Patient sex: M
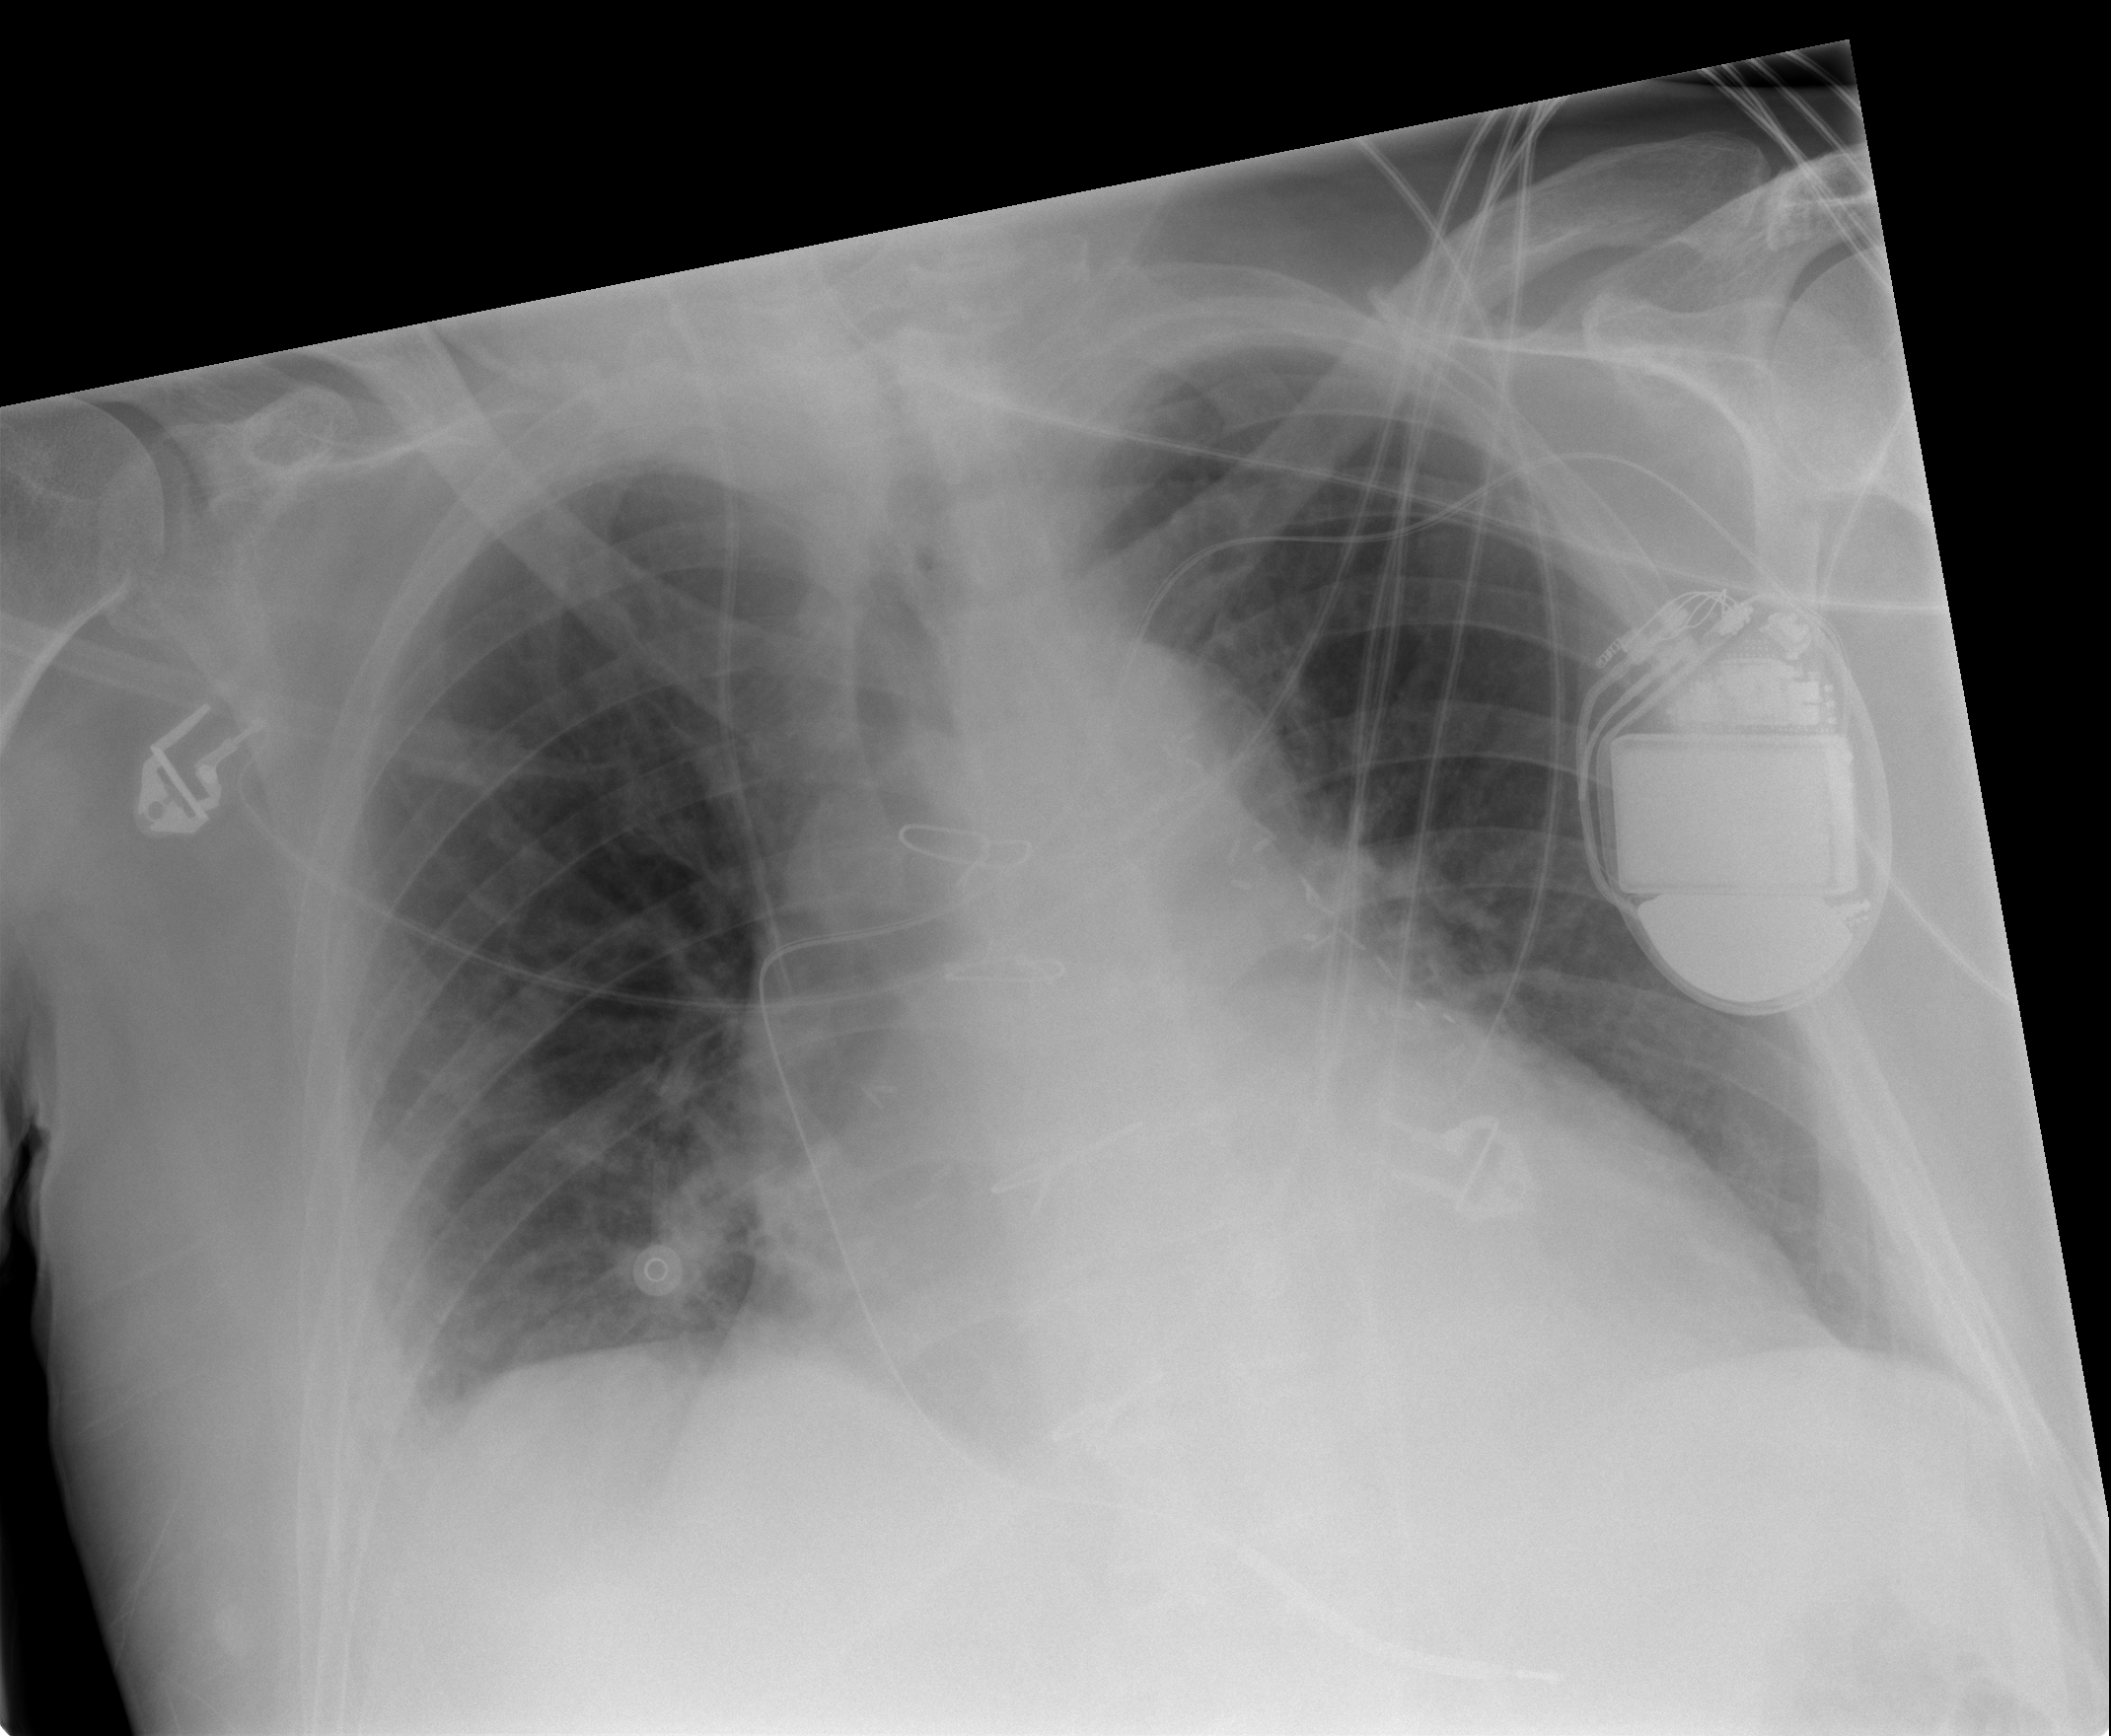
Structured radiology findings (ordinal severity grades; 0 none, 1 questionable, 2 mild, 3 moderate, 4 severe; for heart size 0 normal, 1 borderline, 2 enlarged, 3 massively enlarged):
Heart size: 2
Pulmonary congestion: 1
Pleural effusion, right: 2
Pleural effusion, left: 0
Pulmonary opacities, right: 1
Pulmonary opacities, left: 0
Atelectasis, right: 2
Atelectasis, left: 2